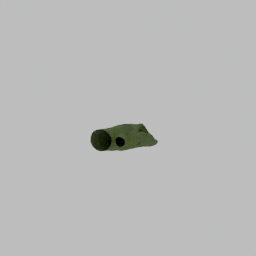
Label: nature